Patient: sex F, age 63
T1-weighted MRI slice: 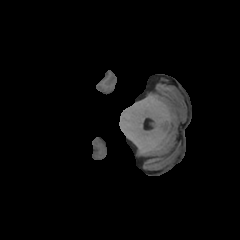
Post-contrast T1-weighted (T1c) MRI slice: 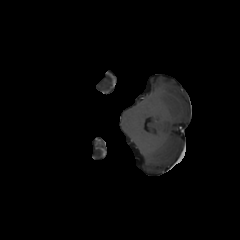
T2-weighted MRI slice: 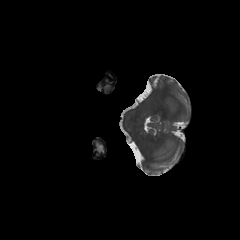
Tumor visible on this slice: no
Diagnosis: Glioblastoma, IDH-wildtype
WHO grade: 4